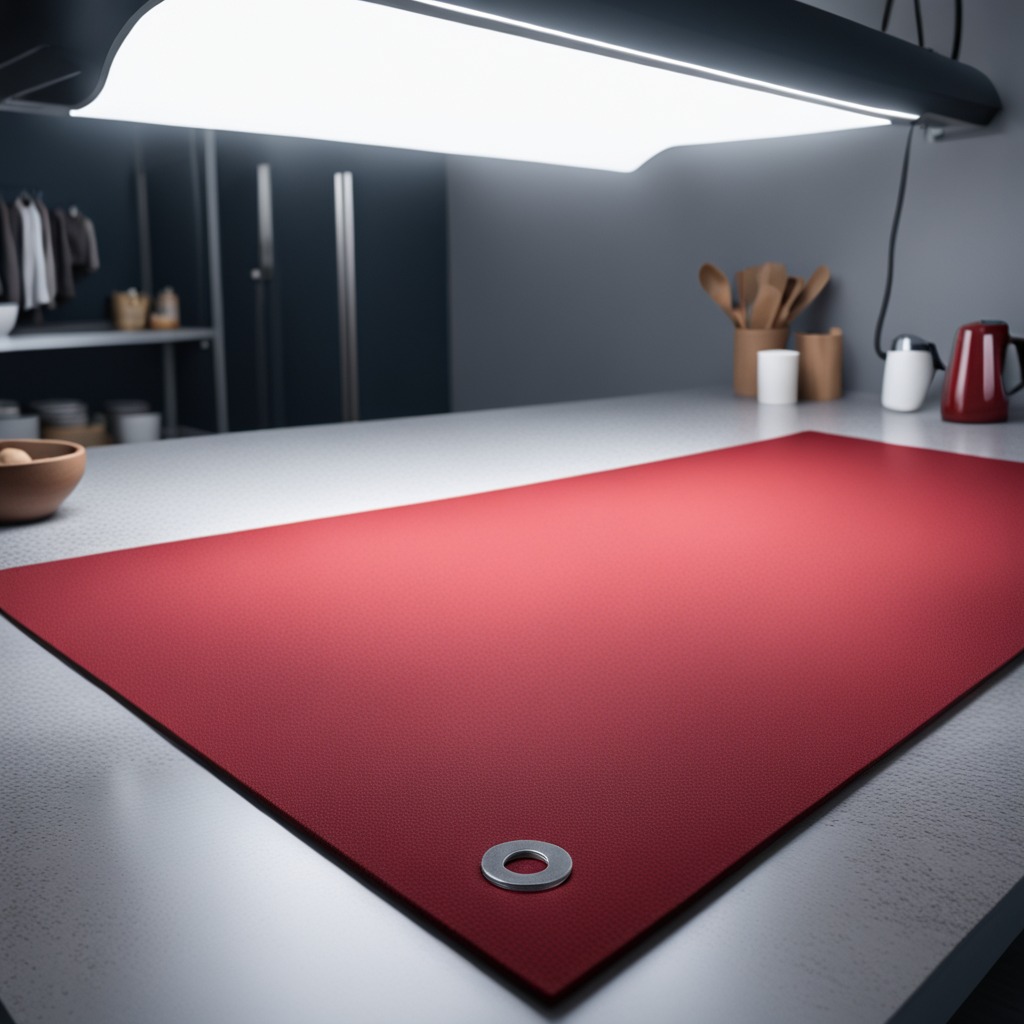
A flat metal washer lying on a clean granite tabletop covered with a red rubber mat inside a workshop under bright overhead lighting crisp shadows high clarity worn but beneath the mat